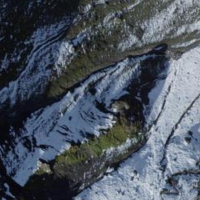
EUNIS habitat code: 48
Species observed at this site:
Primula hirsuta